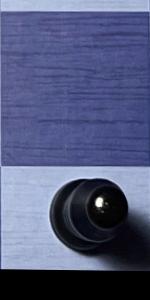
Label: Bishop_Black